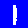
Digit: 1